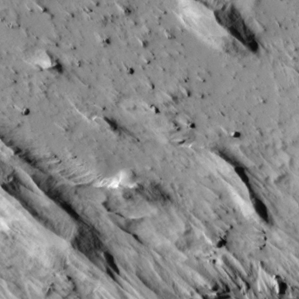
Label: non_frost